Field crop: maize
Growth stage: 2
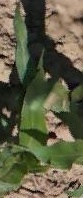
Species: maize